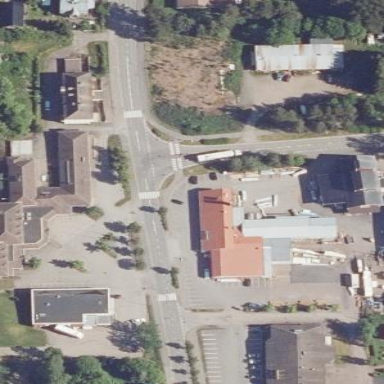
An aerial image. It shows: Retail area.